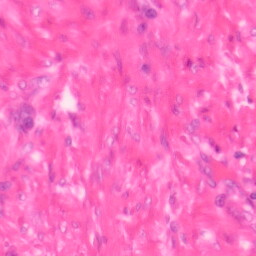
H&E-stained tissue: Colon